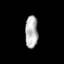
Tissue: lung
Cell type: T cells
Senescence score: 0.2418
Nuclear area (px): 404
Mean DAPI intensity: 178.116